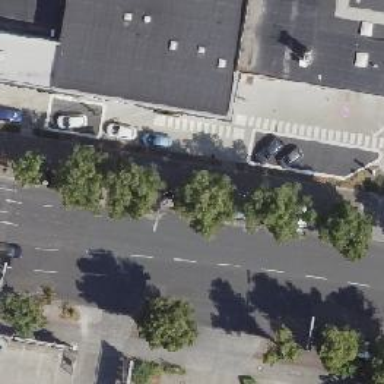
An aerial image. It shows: Broadleaved deciduous tree with parking obstacle.